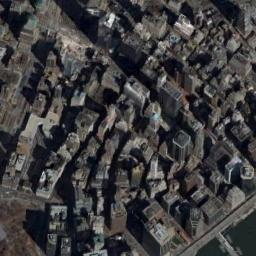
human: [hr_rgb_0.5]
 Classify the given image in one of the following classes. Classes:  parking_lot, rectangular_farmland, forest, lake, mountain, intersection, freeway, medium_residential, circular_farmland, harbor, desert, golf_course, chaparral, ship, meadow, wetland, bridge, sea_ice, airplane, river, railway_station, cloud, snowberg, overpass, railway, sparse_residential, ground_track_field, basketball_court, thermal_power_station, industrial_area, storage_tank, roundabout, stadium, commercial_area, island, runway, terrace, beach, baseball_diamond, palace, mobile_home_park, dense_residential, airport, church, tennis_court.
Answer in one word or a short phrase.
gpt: commercial_area